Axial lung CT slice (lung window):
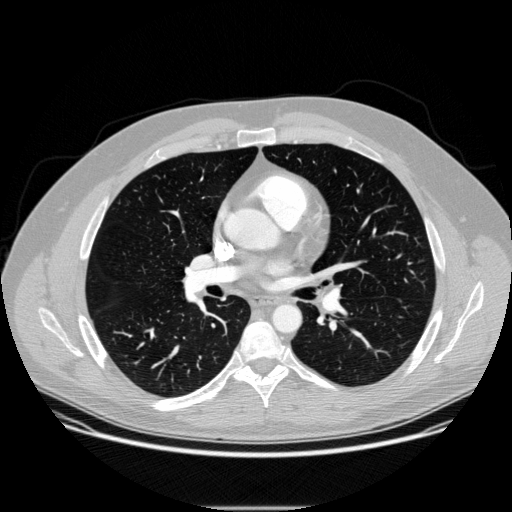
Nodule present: no